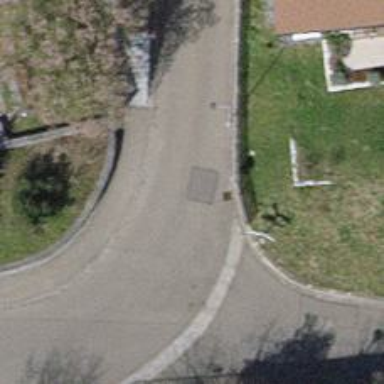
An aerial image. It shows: Residential road with asphalt surface and opposite cycleway.